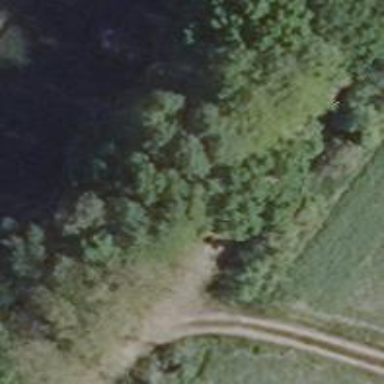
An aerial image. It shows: Row of trees in natural setting.